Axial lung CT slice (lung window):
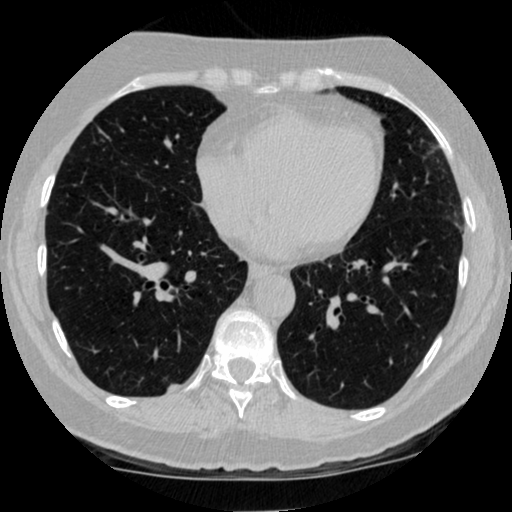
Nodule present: no